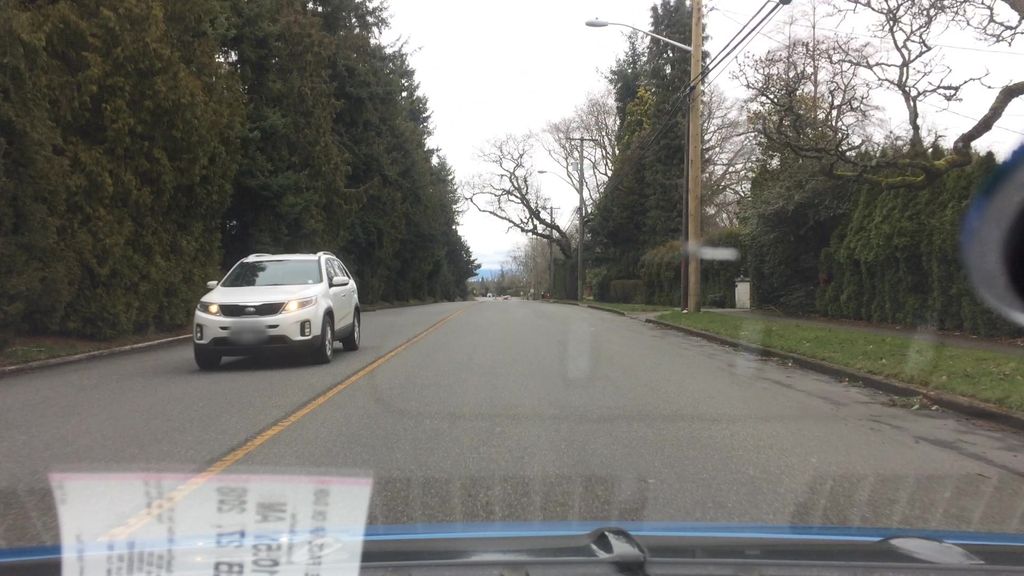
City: victoria